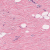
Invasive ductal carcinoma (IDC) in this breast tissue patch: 0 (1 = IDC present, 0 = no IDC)